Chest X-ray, AP view. Patient: 45 years old, sex F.
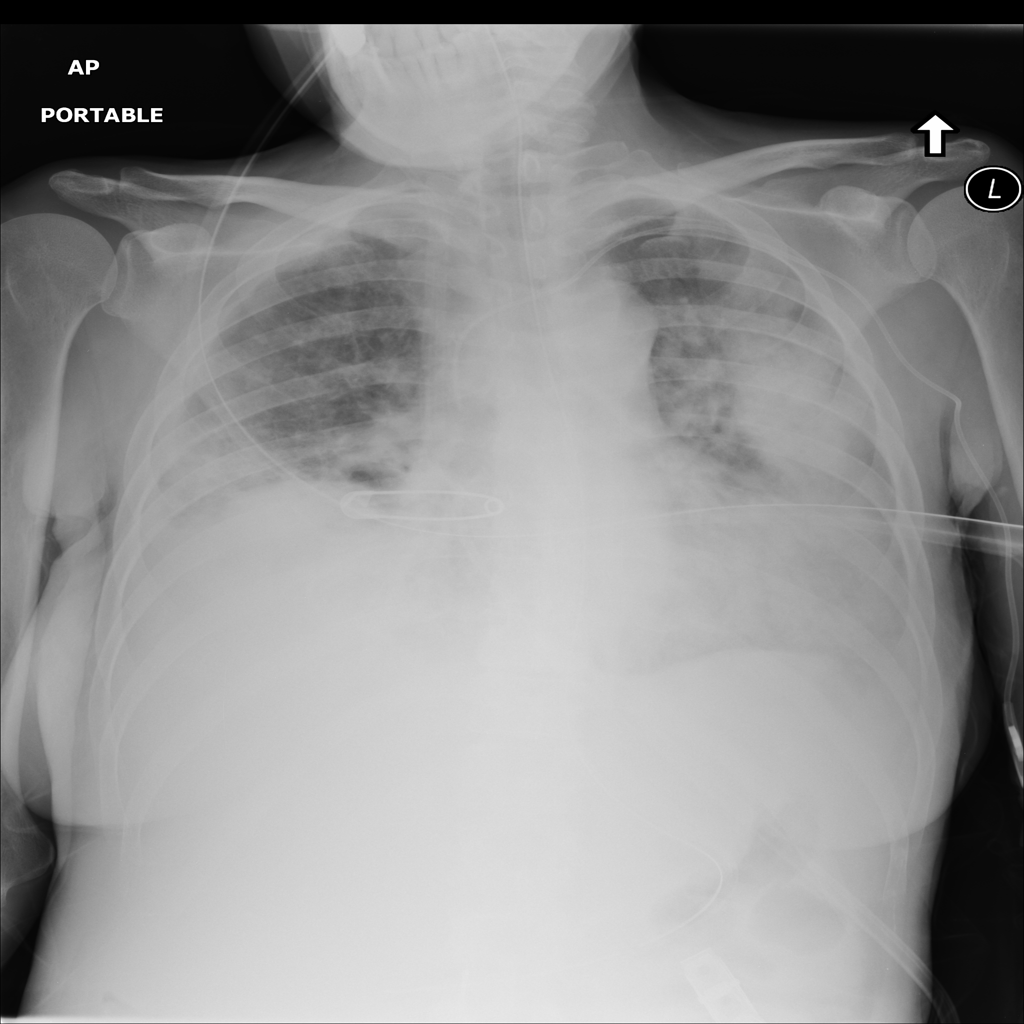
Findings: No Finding